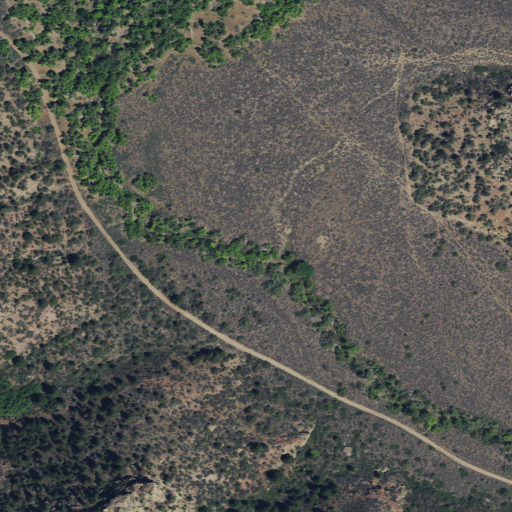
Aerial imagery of valley in Utah named Billy Slope Canyon containing evergreen forest, shrub, open development, pasture, and deciduous forest